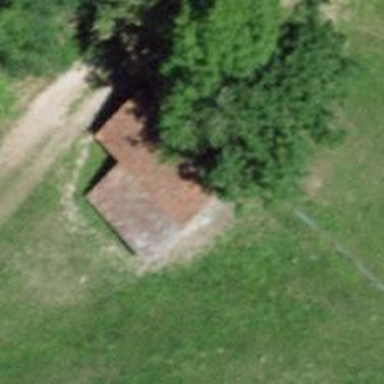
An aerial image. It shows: Rural barn.